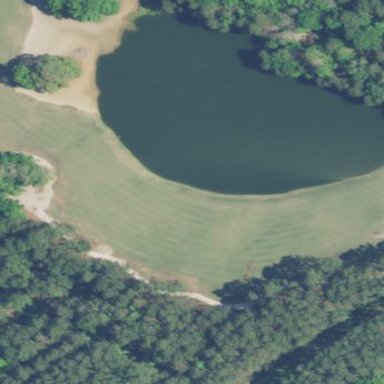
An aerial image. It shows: Water hazard in golf course. The hazard is natural water feature.